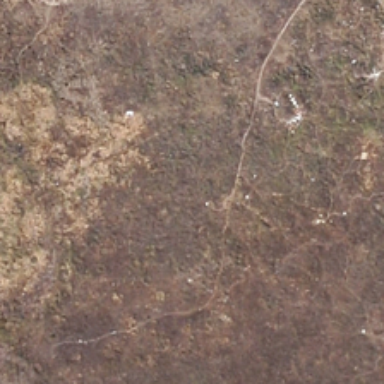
It is a large piece of bareland .